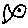
Label: fish